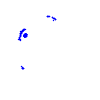
Particle: kaon